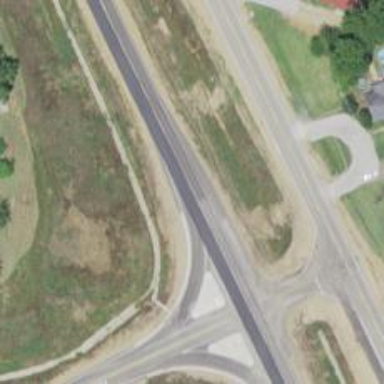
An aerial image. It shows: Primary highway with asphalt surface and dual carriageway.